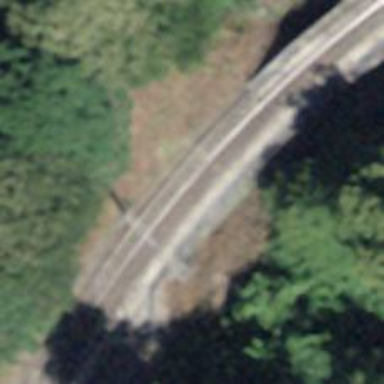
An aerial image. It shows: Narrow-gauge railway track with electrified contact line. The railway has one track.